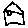
Label: house